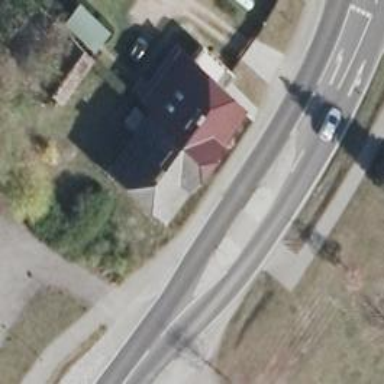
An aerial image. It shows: Primary road with asphalt surface.